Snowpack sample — Buffalo Mountain, Silverthorne, Colorado, USA (1/25/25, 10:11 AM MST)
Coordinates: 39.6222, -106.1139
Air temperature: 22 °F
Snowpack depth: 110 cm
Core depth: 30 cm
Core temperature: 42.8 °F
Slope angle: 12°, slope face: 102°
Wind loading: high
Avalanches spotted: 0
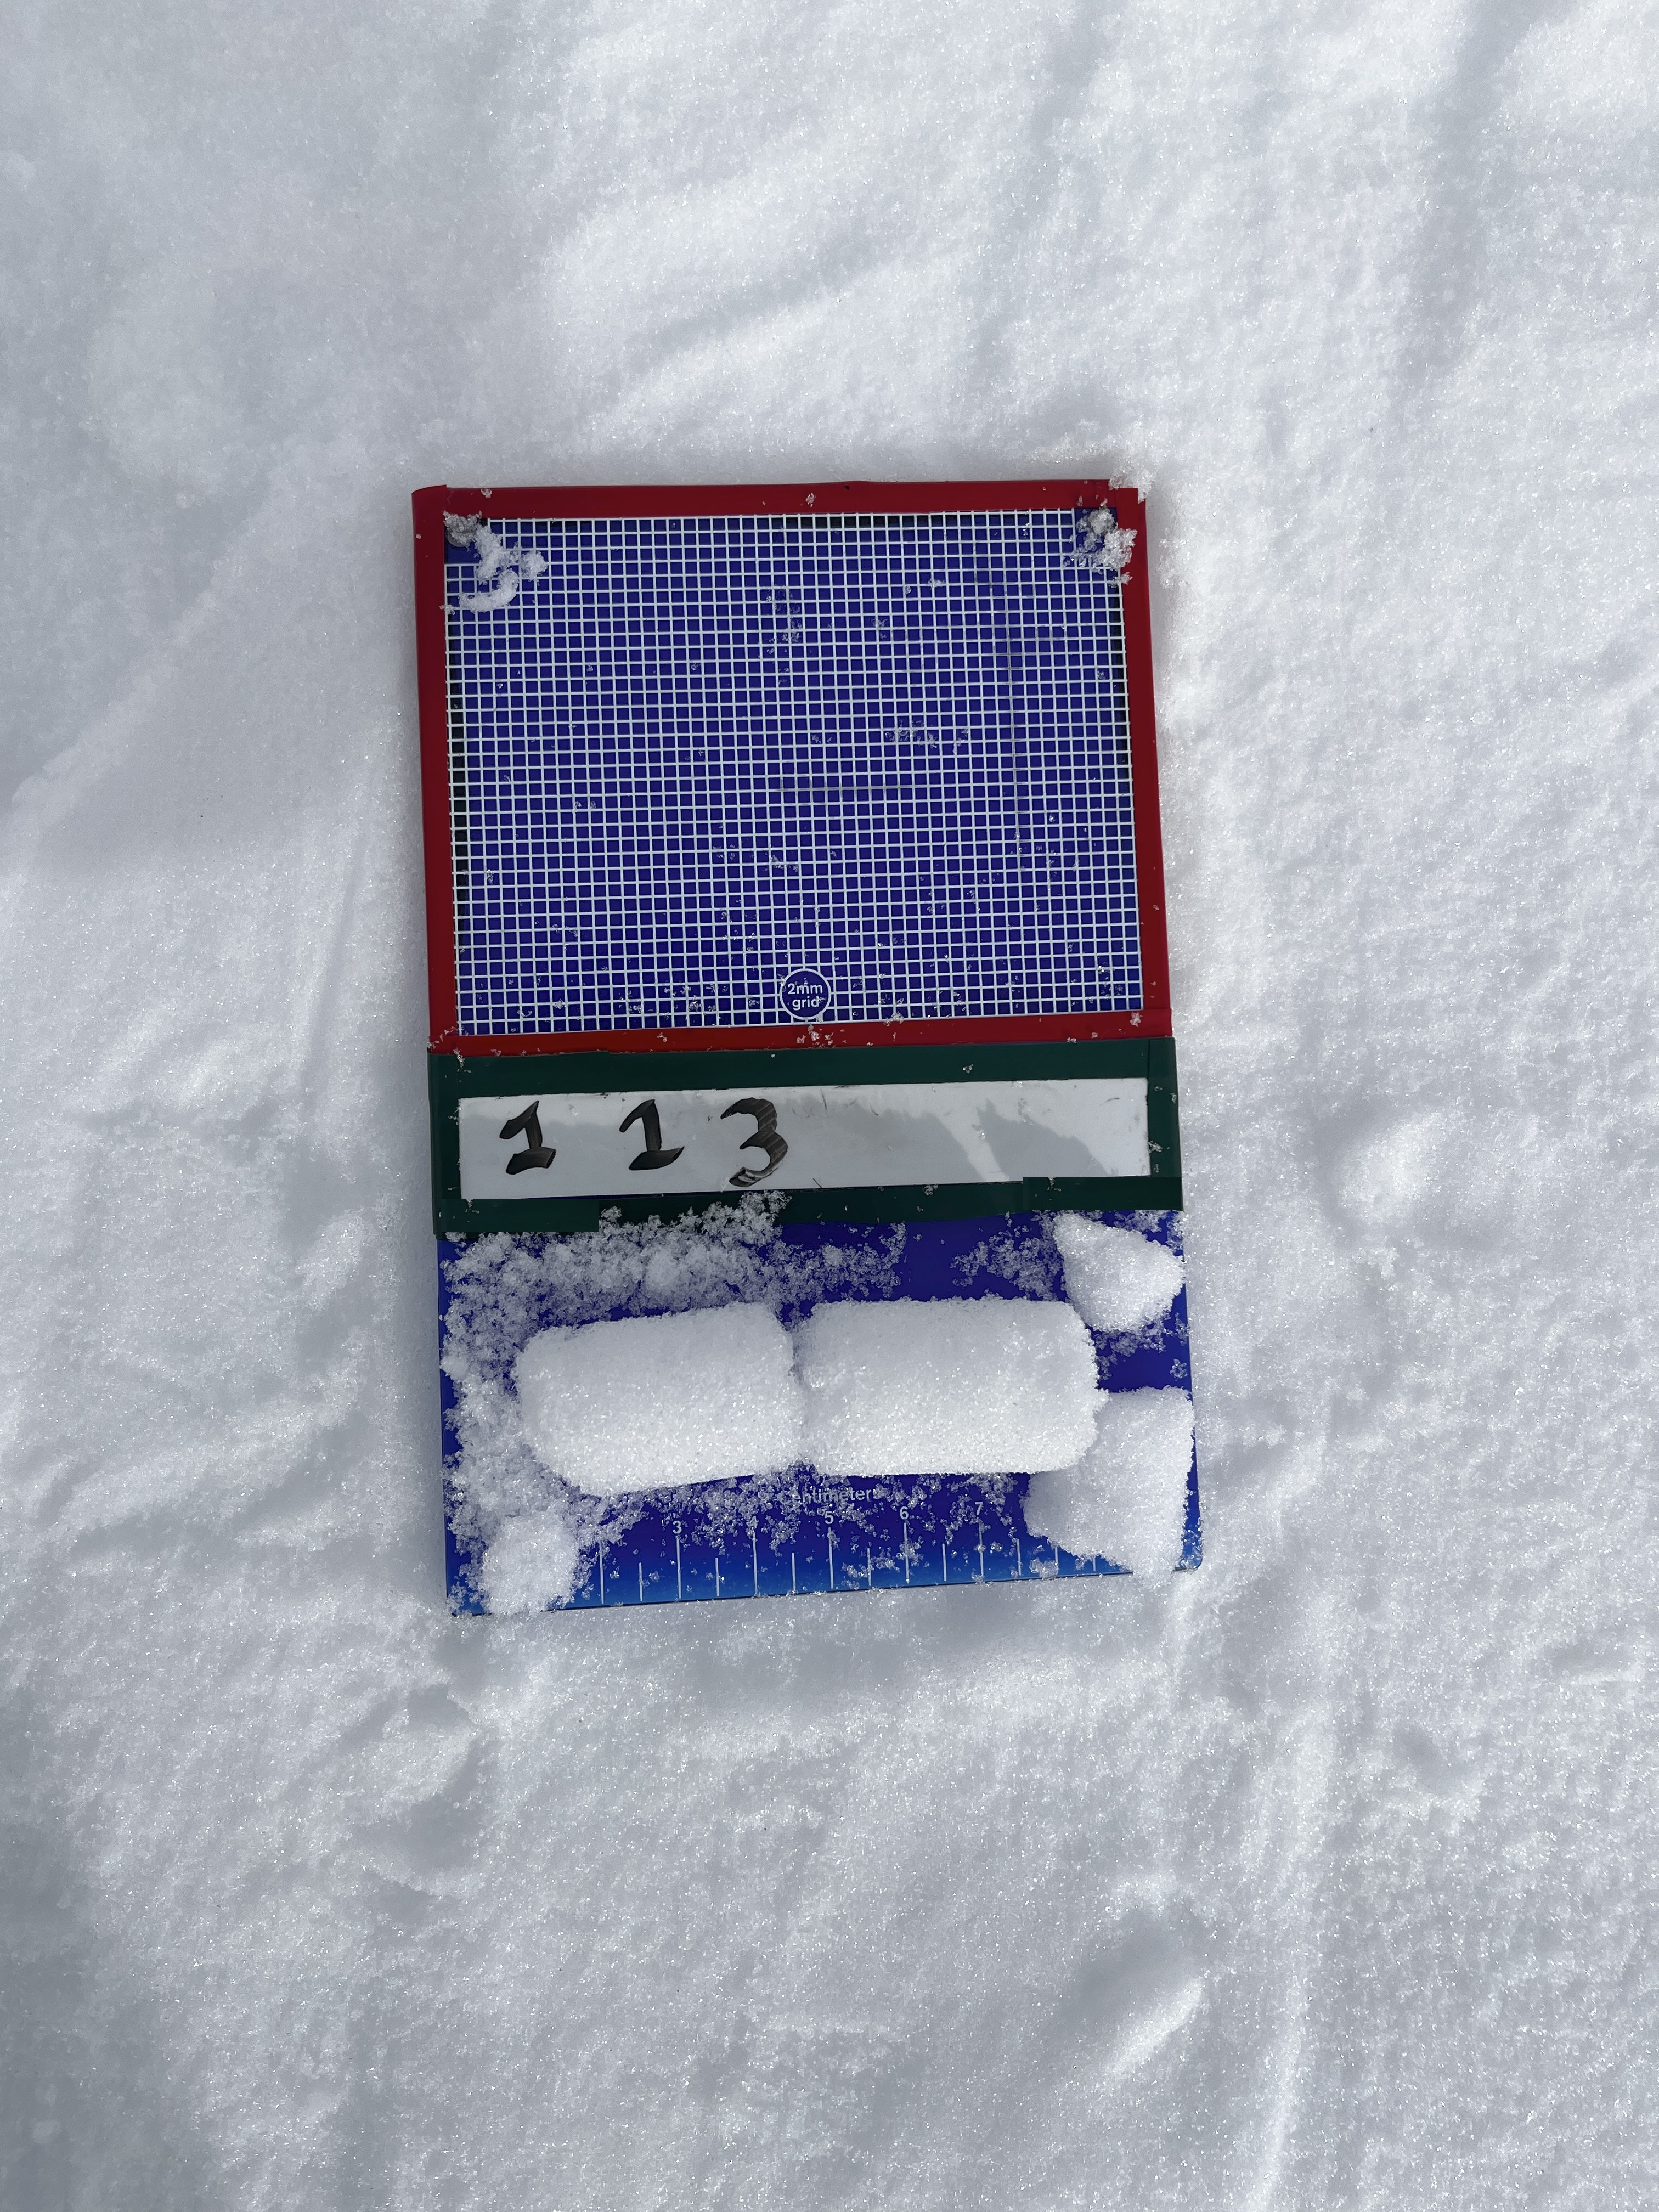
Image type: crystal_card
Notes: No avalanches nearby, collected on the outskirts of a fire break 15 meters from the treeline, on way to Buffalo and Red Mountain